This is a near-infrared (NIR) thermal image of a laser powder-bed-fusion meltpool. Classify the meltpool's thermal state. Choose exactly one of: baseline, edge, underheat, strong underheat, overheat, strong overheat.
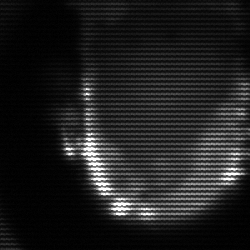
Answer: baseline